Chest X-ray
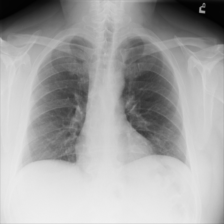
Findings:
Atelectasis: negative
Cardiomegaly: negative
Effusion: negative
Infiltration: negative
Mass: negative
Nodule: negative
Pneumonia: negative
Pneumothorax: negative
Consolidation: negative
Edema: negative
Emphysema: negative
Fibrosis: negative
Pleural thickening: negative
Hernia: negative